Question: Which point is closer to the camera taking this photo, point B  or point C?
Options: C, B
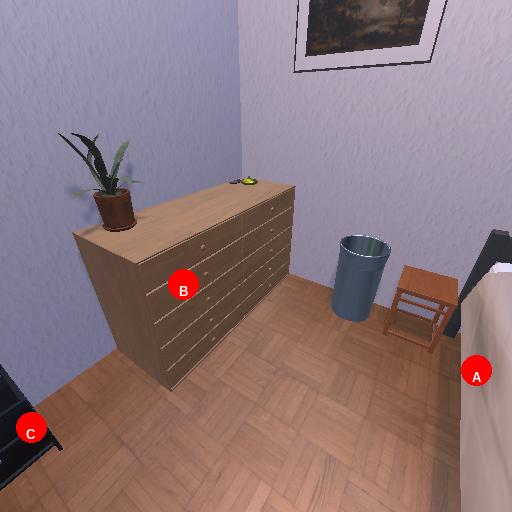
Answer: C